Field crop: maize
Growth stage: 2
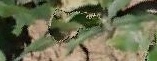
Species: maize